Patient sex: M
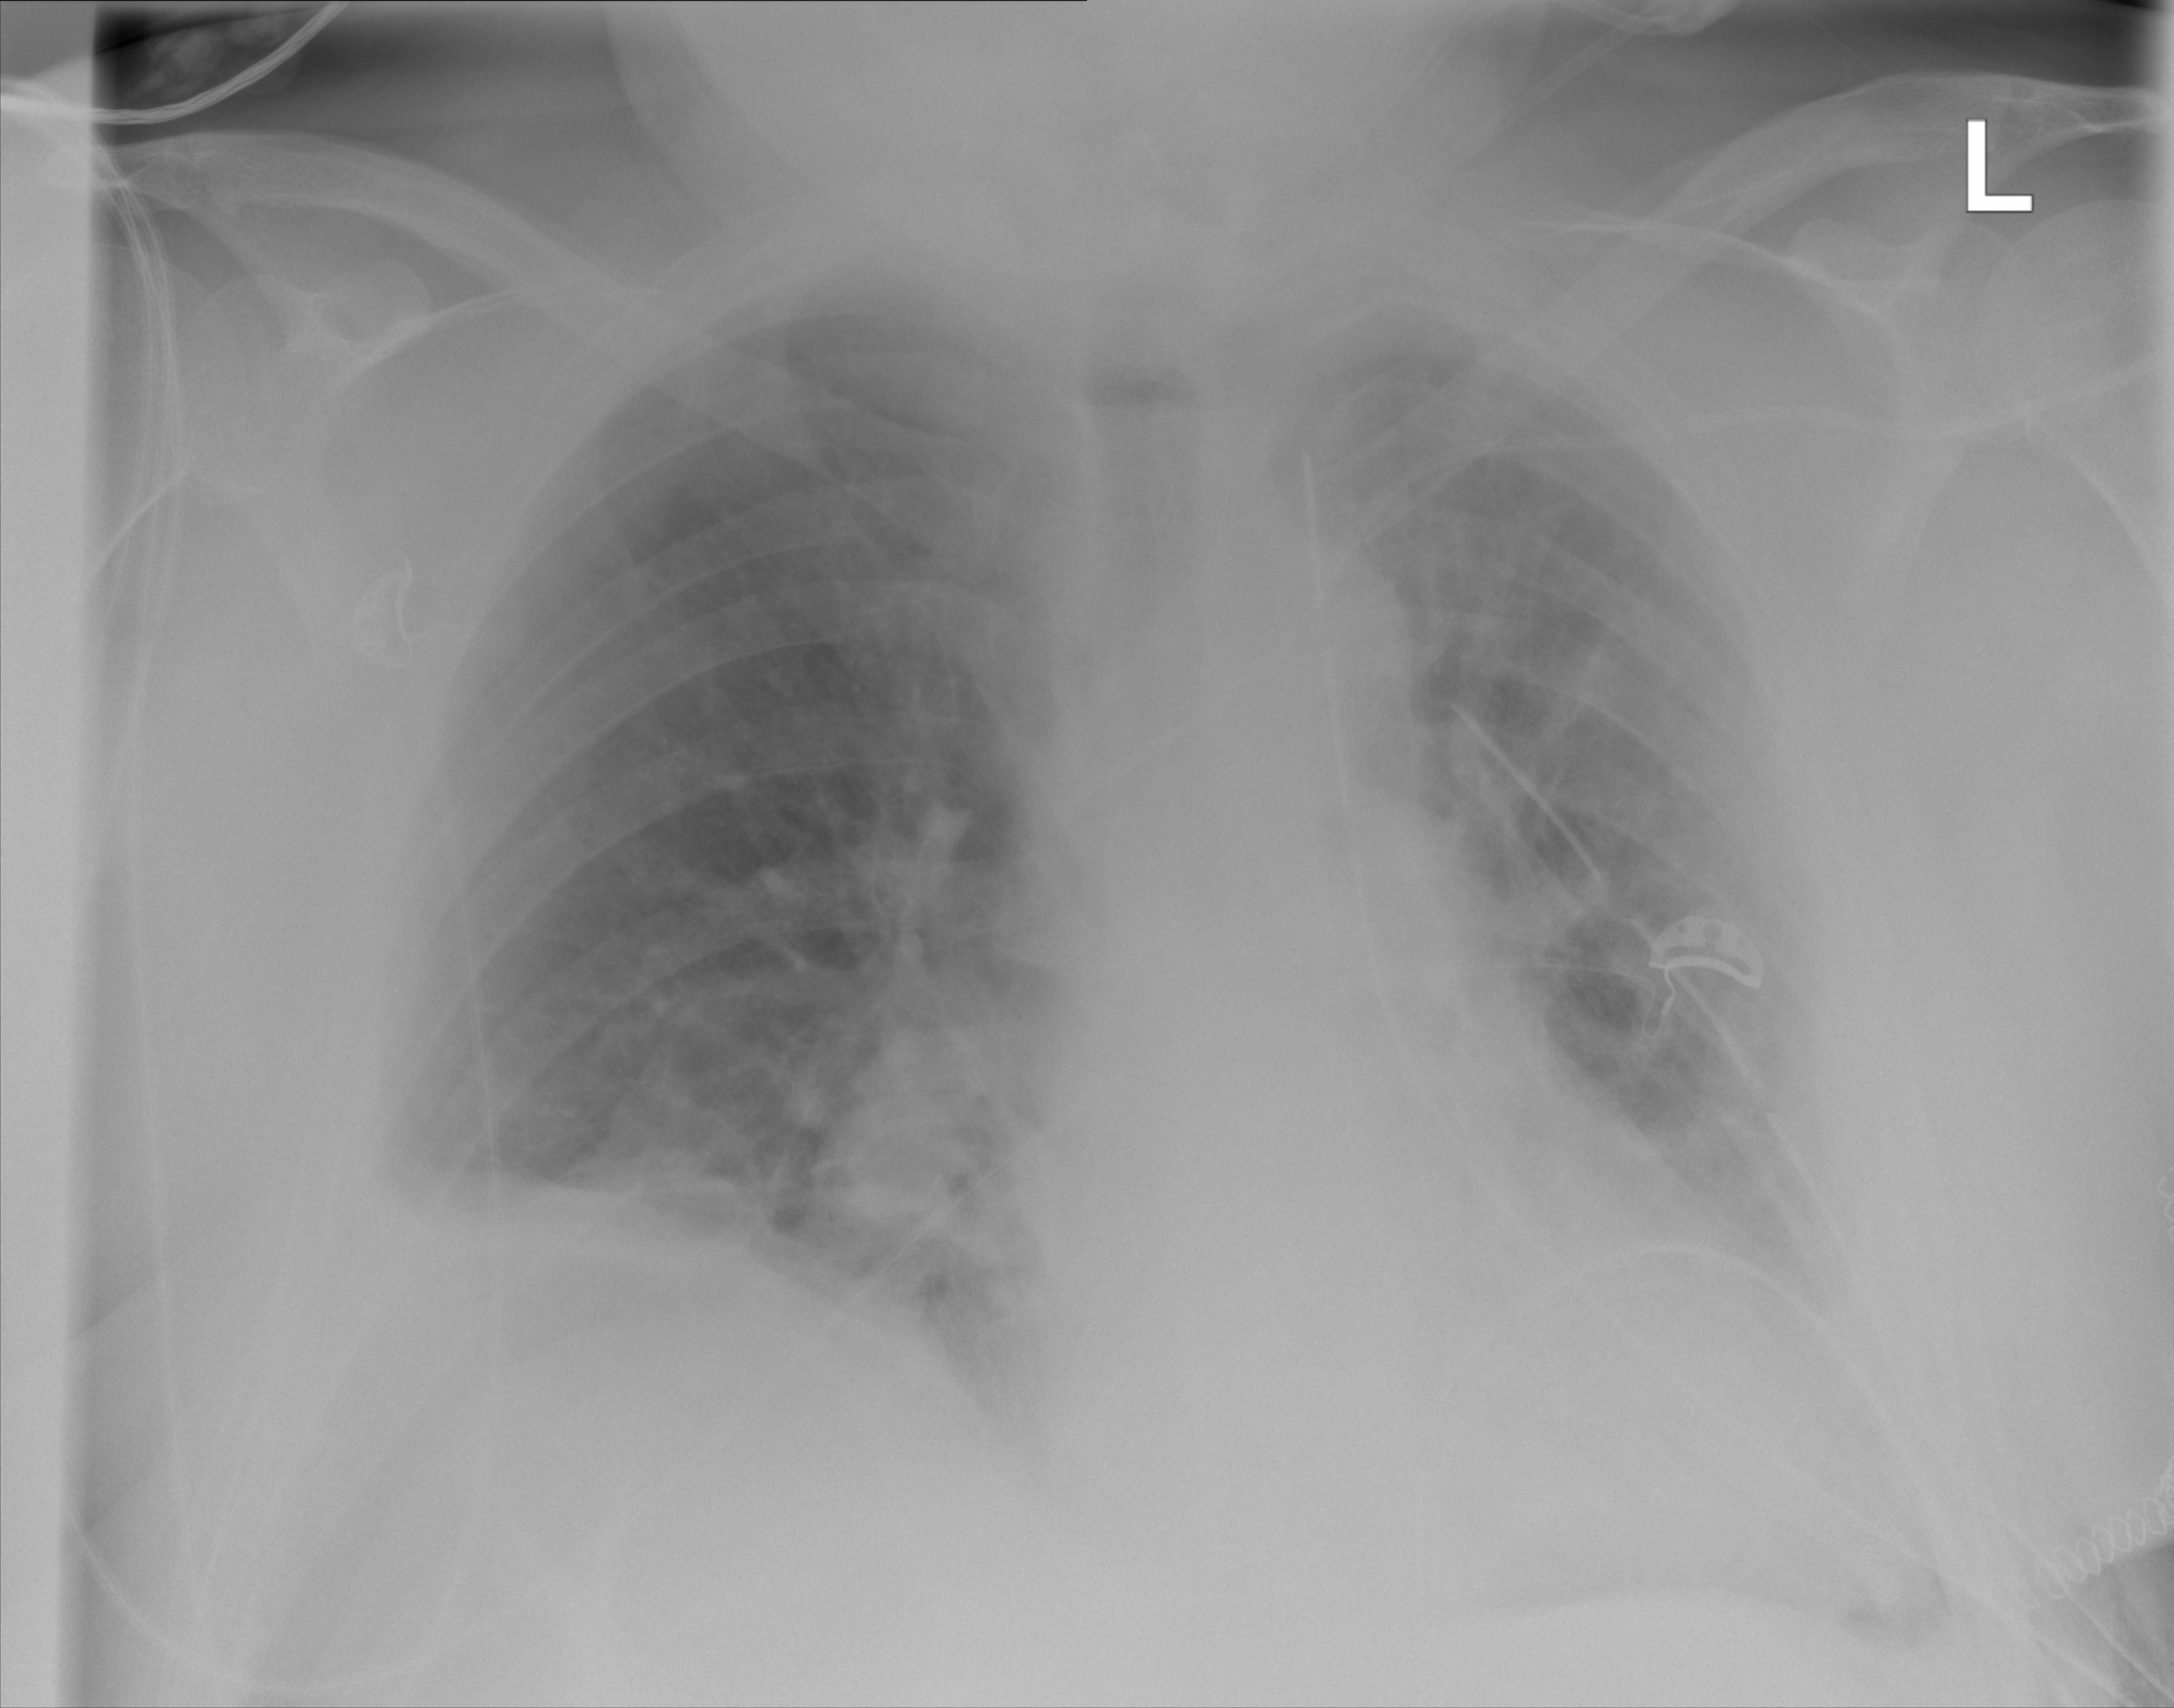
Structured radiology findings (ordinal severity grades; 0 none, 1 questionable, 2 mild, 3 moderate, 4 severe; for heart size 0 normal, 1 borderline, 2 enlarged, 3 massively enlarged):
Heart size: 0
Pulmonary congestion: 2
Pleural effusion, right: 0
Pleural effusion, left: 2
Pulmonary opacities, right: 0
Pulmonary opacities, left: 0
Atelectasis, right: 1
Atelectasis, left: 2